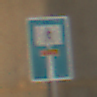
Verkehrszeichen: SackgasseFussgaengerDurchlaessig
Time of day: SunriseSunset
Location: Roofed (Suburban)
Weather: Clear
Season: NotSpecified
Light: Natural